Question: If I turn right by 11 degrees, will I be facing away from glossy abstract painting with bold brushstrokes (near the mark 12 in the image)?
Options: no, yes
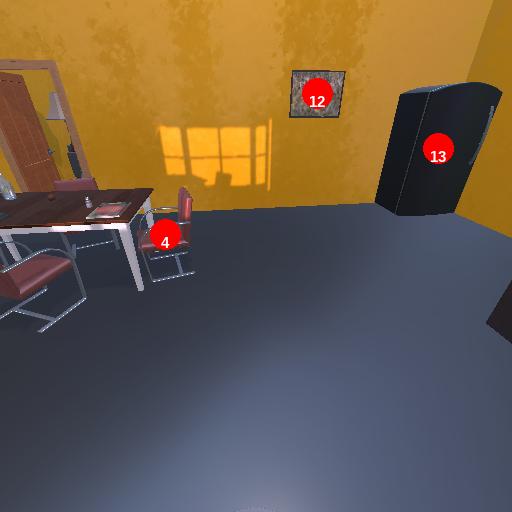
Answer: no